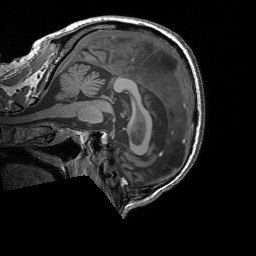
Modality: T1w
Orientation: sagittal
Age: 80
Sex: male
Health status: healthy
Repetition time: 1.9 s
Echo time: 0.00252 s